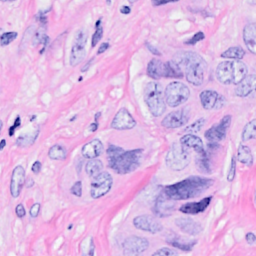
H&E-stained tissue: Breast